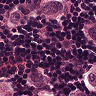
Metastatic tissue present: yes